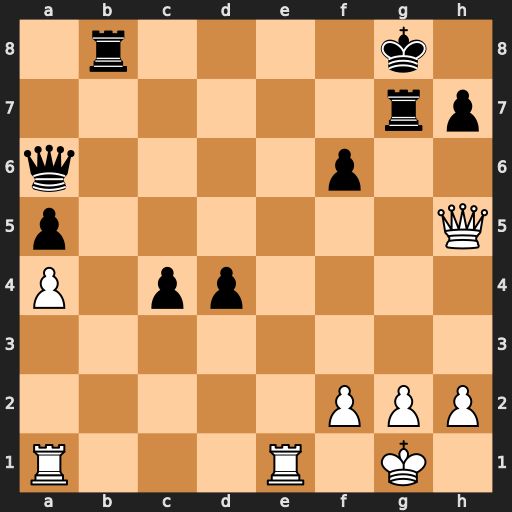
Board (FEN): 1r4k1/6rp/q4p2/p6Q/P1pp4/8/5PPP/R3R1K1
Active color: w
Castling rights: -
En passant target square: -
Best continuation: Re8+ Rxe8 Qxe8#